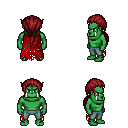
a pixel art fantasy rpg character, male body template, orc, green skin, red tattered cape, teal pants, brunette ponytail hairstyle, four views (front, back, left, right), 2x2 character sprite sheet, small pixel art, hard edges, no anti-aliasing